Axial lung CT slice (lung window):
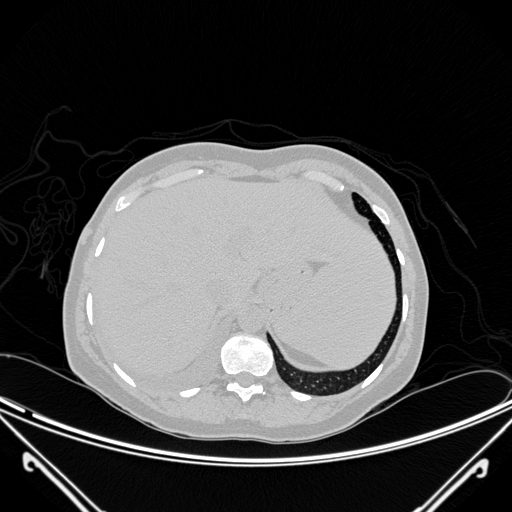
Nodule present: no